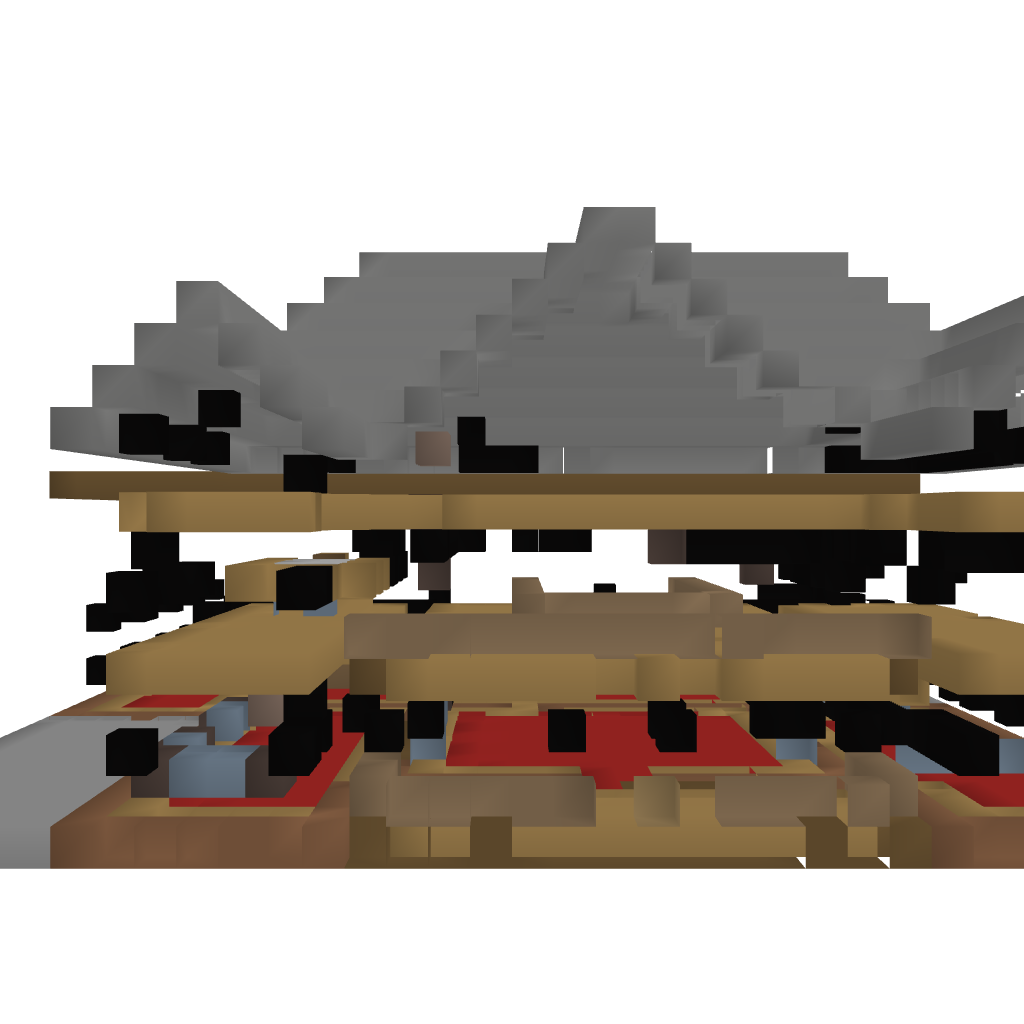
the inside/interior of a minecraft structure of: Modern Mansion